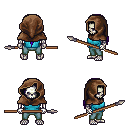
a pixel art fantasy rpg character, male body template, skeleton, teal sleeveless shirt, teal pants, blue ponytail hairstyle, cloth hood, spear, four views (front, back, left, right), 2x2 character sprite sheet, small pixel art, hard edges, no anti-aliasing